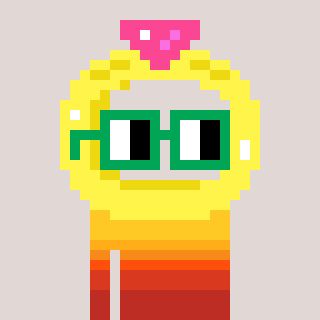
a pixel art character with square green glasses, a ring-shaped head and a magenta-colored body on a warm background